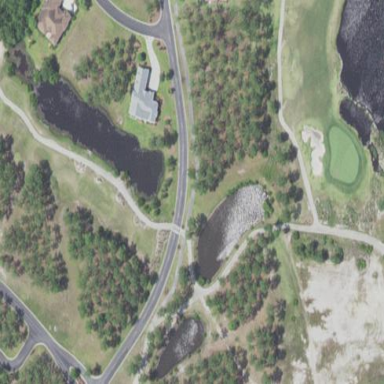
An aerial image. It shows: Picturesque scene of golf course with lateral water hazard.